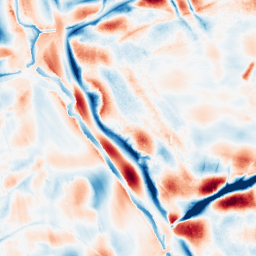
Category: wavelet
Decomposition family: wavelet_biorthogonal
Decomposition parameters: wavelet: bior3.5
level: 5
Upsampling method: sinc_blackman
Upsampling parameters: scale: 4
kernel_size: 16
Upsampling scale: 4